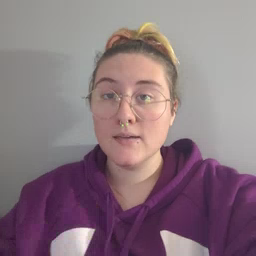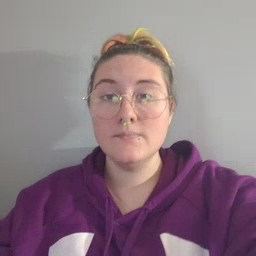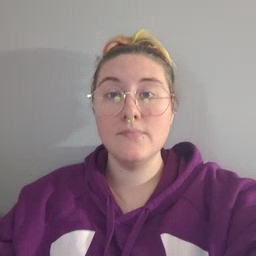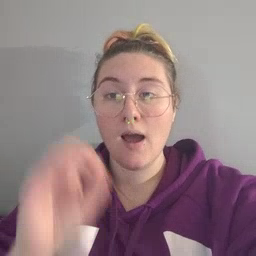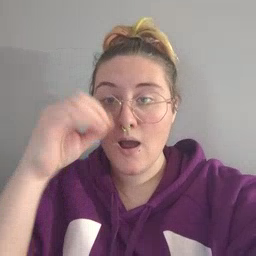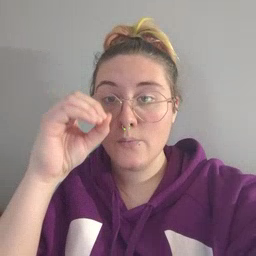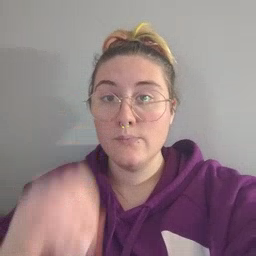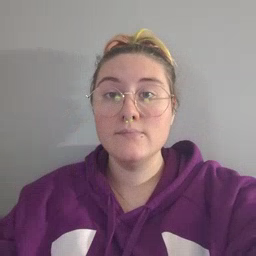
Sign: owl